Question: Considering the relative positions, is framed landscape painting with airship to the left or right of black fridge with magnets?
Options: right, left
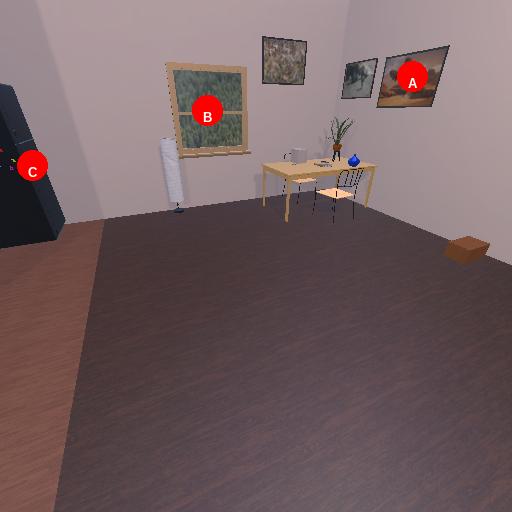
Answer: right